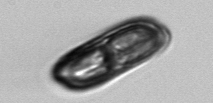
Label: Ephemera